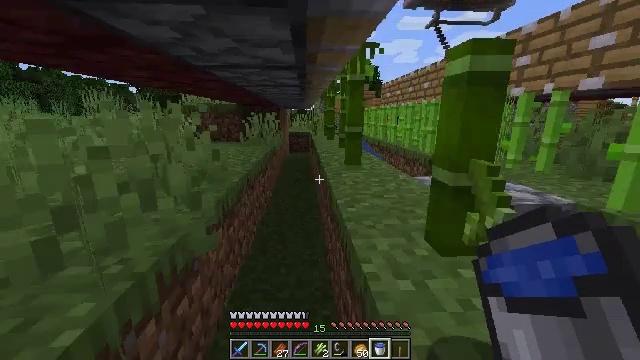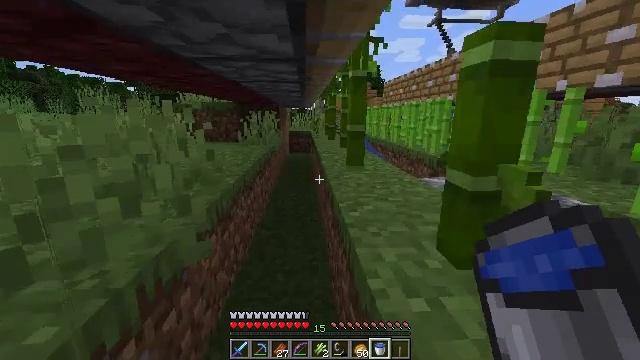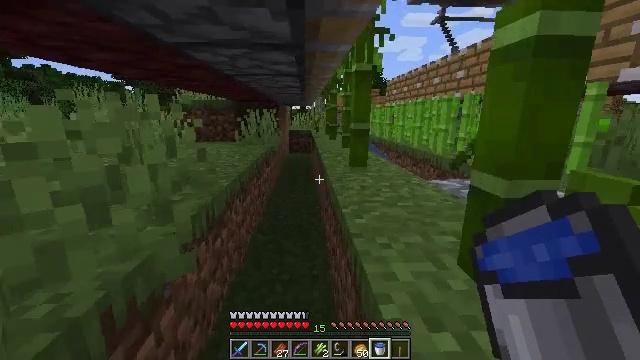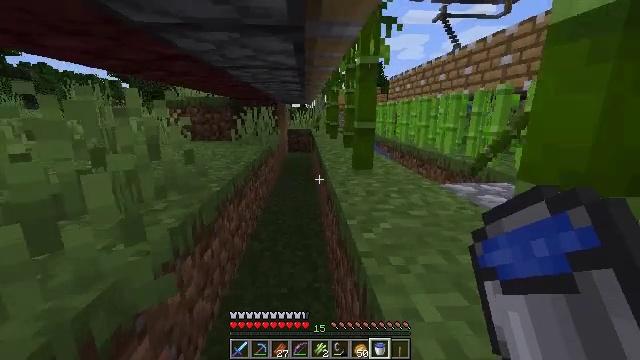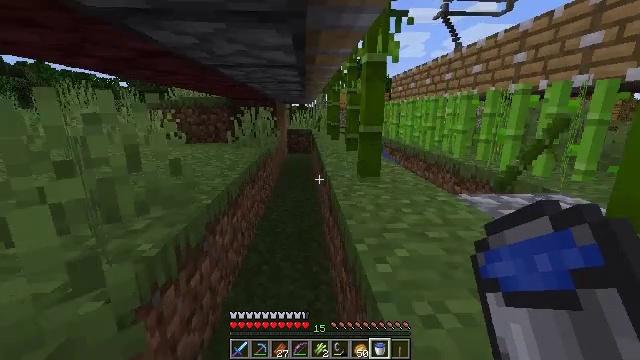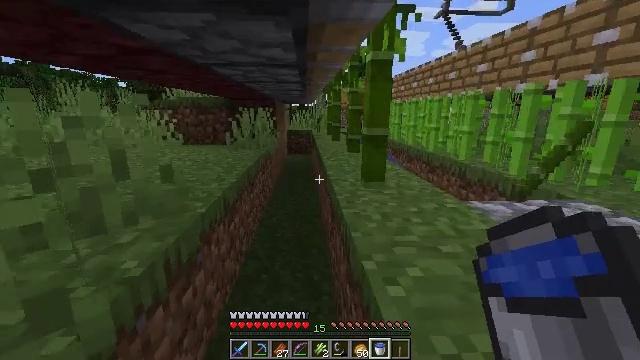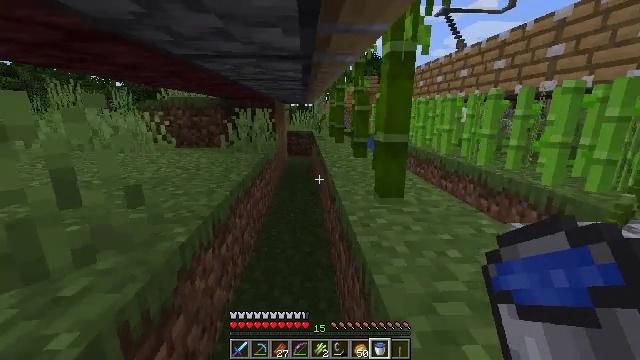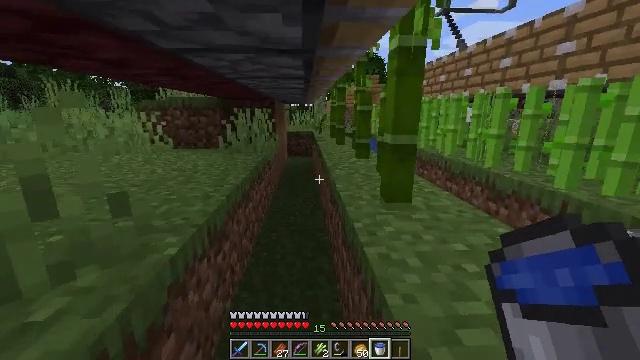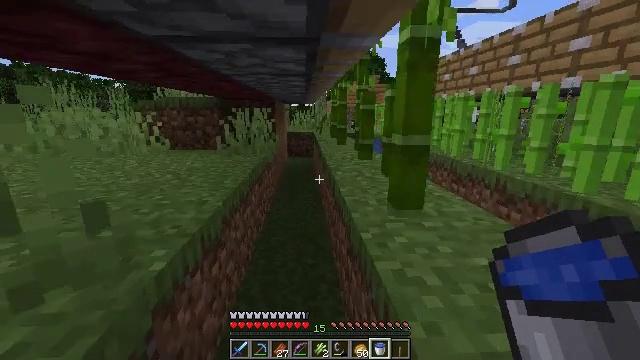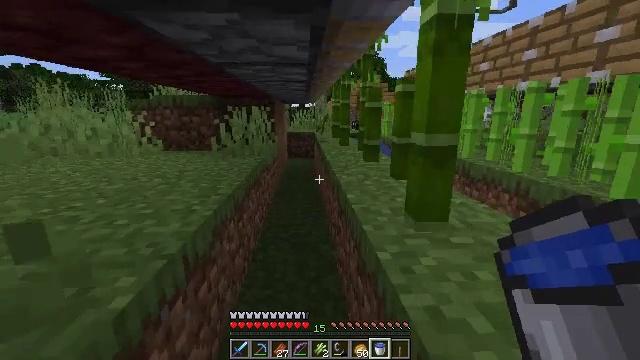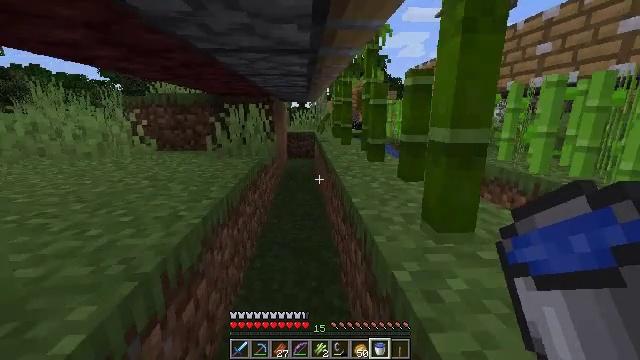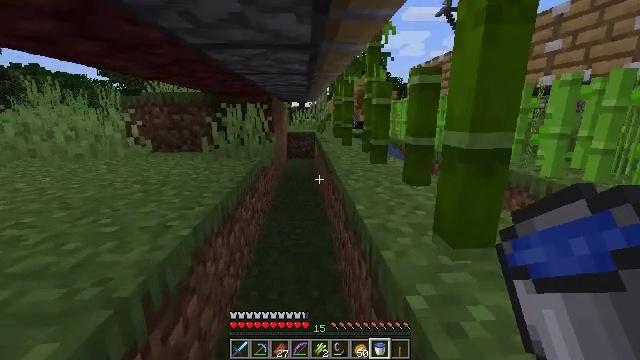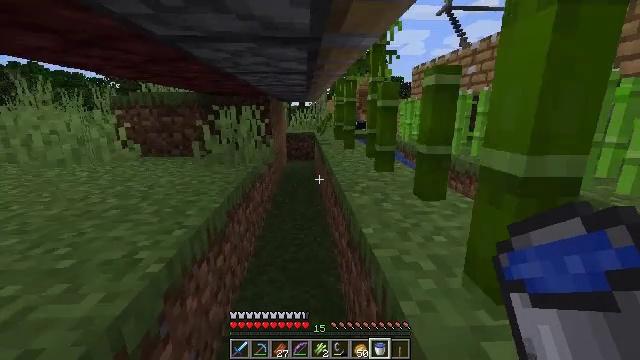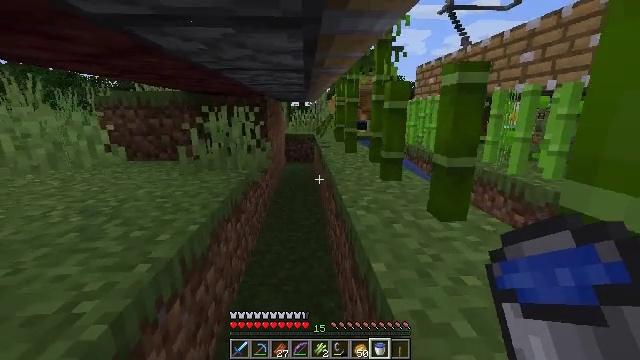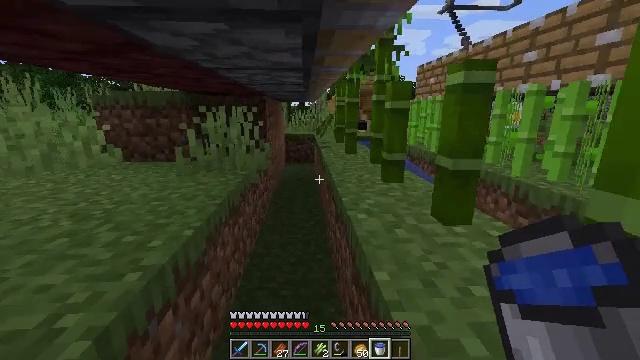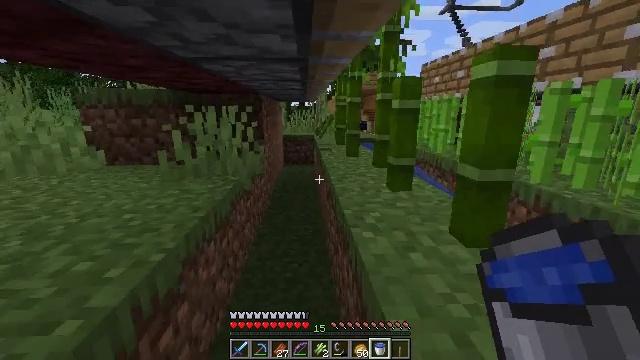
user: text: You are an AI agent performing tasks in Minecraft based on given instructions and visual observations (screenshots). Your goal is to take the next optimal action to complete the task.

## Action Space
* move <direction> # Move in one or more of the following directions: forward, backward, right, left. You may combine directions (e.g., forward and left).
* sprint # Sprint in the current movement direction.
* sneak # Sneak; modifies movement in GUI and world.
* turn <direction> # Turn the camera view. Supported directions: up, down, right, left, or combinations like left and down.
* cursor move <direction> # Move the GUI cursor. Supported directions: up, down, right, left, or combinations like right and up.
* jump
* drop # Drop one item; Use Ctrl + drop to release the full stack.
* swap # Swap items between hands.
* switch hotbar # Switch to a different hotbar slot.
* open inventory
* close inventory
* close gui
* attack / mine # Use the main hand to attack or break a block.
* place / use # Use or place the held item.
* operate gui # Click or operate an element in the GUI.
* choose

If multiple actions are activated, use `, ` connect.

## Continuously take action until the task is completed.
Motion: motion action
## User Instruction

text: Remove a sugar cane from the inventory.
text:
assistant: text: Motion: move forward
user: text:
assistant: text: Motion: move forward
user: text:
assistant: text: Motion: move forward
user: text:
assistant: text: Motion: move forward
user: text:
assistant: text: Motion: move forward
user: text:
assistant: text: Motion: move forward
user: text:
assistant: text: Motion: move forward
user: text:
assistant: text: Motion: move forward
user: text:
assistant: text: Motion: move forward
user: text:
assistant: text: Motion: move forward
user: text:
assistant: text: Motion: move forward
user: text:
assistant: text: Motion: move forward
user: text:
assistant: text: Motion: move forward
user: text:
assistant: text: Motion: move forward
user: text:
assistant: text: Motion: move forward
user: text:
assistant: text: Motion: move forward
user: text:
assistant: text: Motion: move forward
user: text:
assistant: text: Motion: move forward
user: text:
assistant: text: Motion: move forward
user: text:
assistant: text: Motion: move forward
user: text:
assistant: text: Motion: move forward
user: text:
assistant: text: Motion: move forward
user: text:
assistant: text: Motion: move forward
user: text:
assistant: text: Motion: move forward
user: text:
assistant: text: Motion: move forward
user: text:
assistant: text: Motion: move forward
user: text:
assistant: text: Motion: move forward
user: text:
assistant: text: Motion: move forward
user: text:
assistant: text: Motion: move forward
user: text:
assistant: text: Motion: move forward